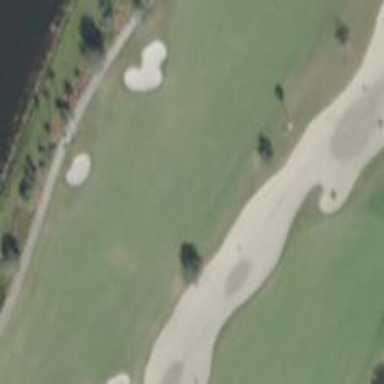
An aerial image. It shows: View of golf hole.